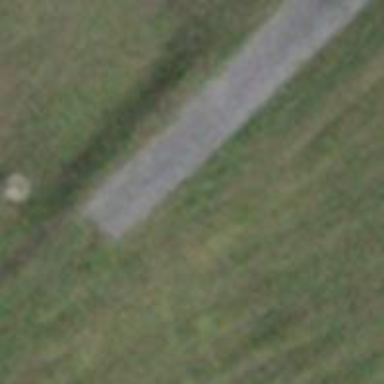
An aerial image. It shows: Well-maintained track road with grade 1 tracktype.